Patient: sex M, age 46
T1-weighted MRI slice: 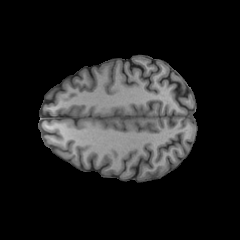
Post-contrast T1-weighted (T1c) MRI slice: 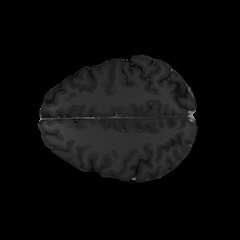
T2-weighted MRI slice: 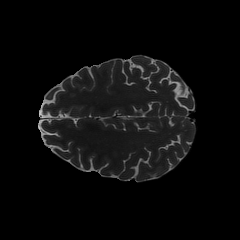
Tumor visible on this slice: no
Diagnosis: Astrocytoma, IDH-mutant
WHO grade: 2